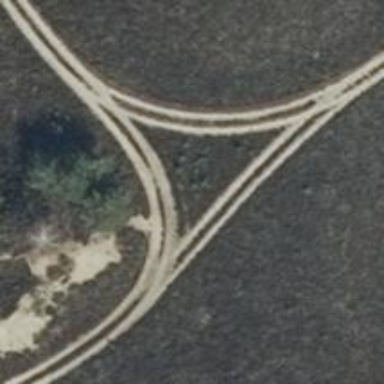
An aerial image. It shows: Sandy track with grade 4 tracktype.